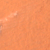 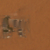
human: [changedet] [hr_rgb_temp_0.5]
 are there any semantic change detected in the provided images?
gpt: Some buildings were built in the desert.